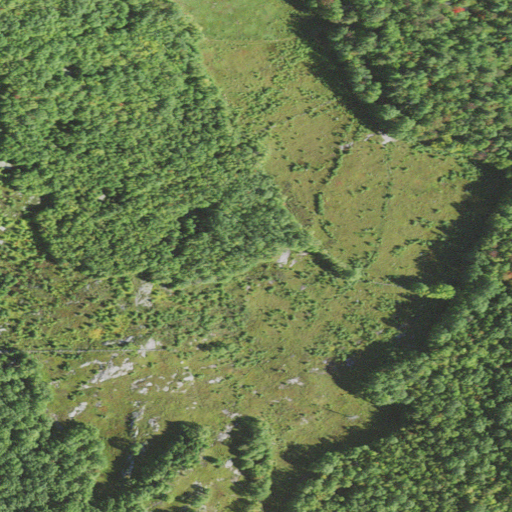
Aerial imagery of ridge(s) in New Hampshire named Foss Mountain containing deciduous forest, mixed forest, shrub, and evergreen forest